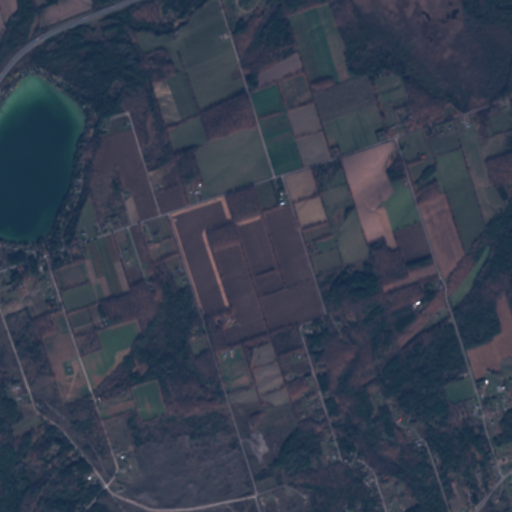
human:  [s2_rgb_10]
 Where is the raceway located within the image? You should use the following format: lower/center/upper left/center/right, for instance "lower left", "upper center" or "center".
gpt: The raceway is located in the upper center of the image.
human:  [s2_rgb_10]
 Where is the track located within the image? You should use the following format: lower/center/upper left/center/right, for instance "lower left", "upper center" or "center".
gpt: The track is located in the lower left of the image.
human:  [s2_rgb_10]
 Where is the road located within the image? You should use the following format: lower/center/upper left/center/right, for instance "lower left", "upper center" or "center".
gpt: There is no road in the image.